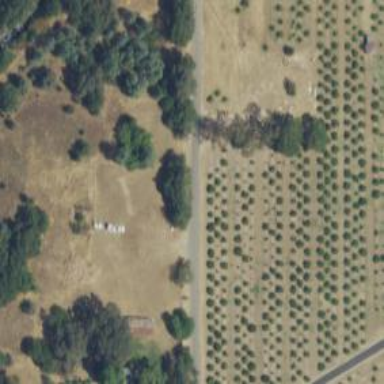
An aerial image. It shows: Orchard.